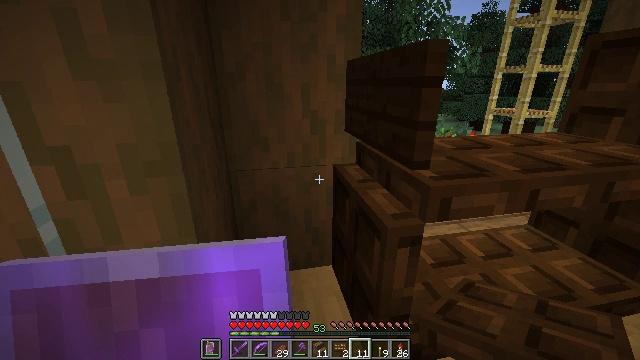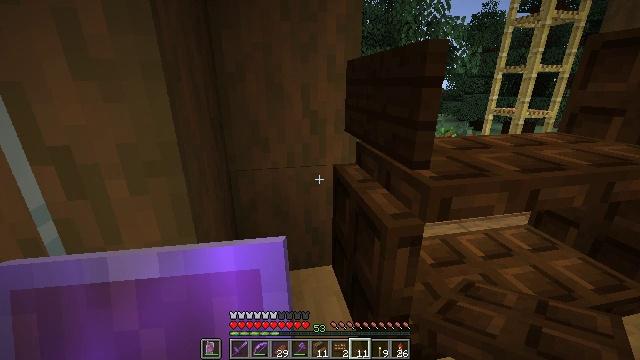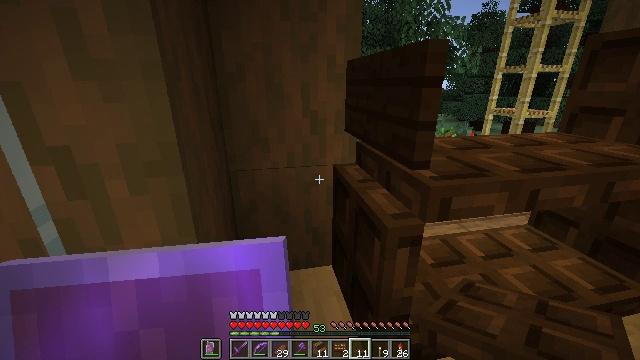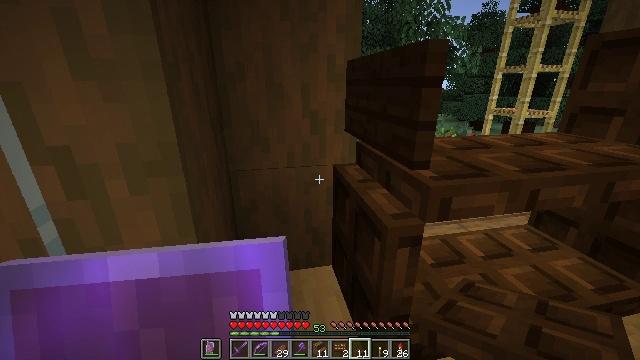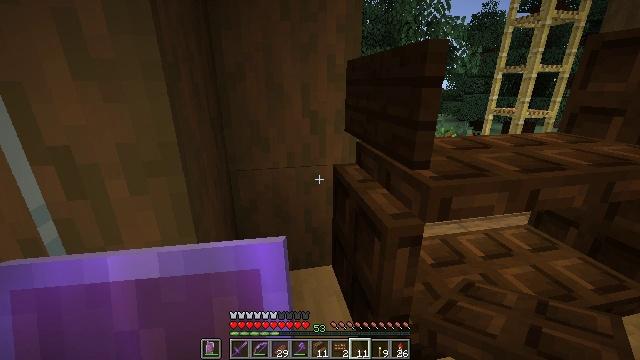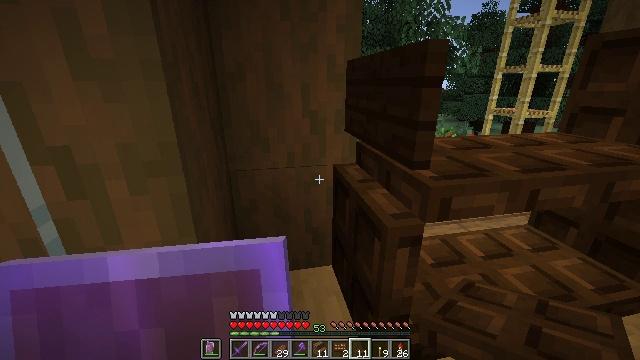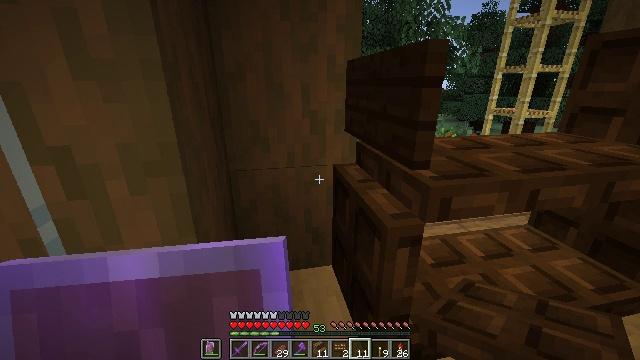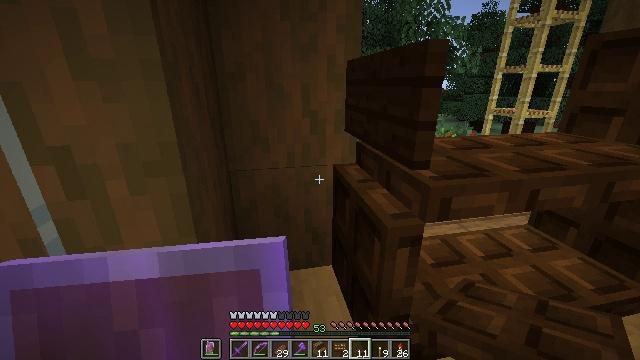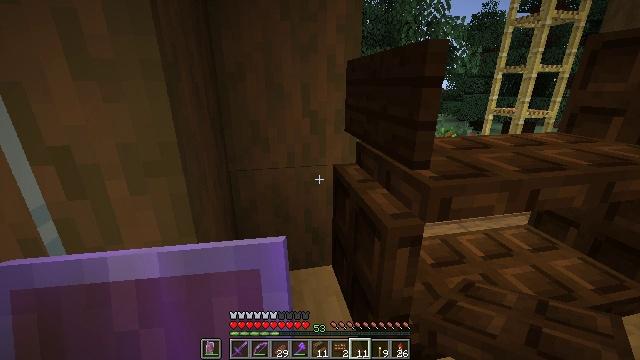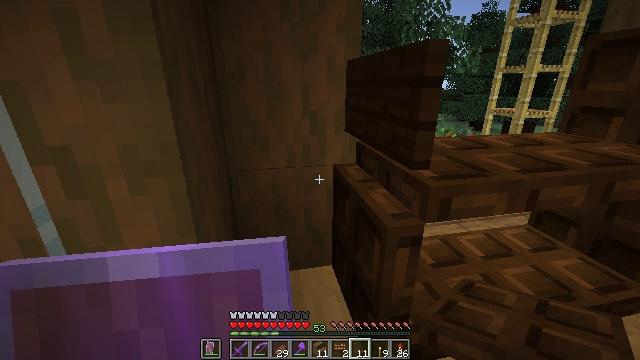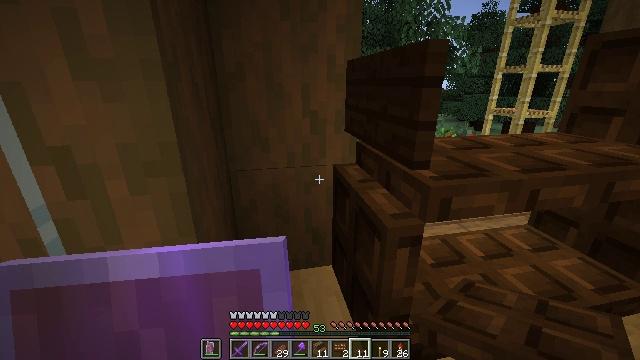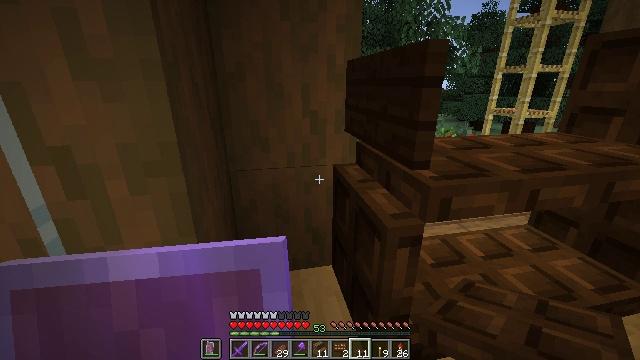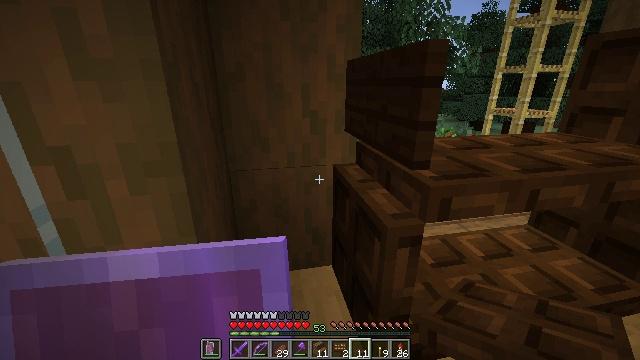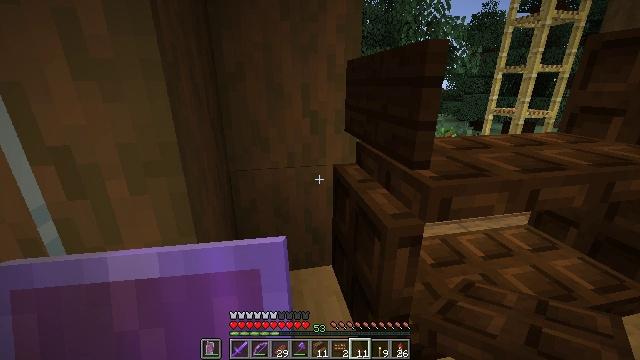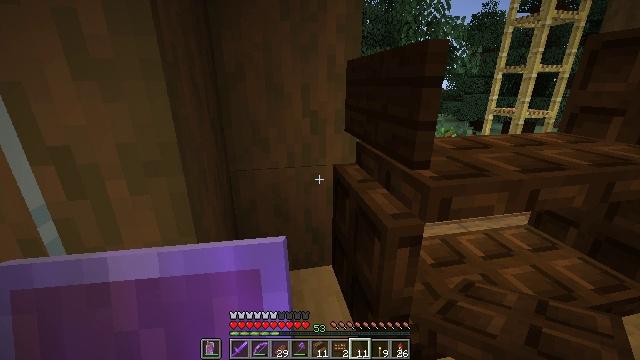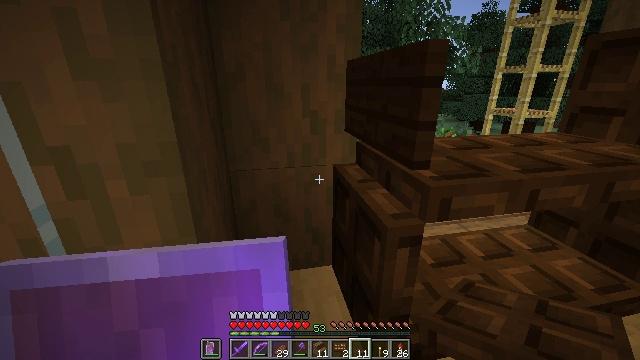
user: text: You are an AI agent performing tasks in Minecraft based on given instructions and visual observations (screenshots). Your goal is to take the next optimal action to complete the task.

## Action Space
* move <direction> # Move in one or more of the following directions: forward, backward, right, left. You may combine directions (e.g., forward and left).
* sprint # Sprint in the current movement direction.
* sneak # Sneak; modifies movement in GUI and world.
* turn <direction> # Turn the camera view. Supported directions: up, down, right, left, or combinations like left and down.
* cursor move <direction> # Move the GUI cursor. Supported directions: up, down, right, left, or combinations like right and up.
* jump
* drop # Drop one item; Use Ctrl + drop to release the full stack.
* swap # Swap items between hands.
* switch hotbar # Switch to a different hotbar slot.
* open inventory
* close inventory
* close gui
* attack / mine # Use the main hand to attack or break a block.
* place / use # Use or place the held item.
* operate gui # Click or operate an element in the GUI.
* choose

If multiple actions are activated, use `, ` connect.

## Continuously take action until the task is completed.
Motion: motion action
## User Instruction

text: Attack the wall to gather the dark oak sign.
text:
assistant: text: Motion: no_op
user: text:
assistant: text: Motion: no_op
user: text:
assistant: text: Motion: no_op
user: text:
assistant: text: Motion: no_op
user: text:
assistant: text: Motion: no_op
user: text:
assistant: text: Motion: no_op
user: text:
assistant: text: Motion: no_op
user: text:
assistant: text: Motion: no_op
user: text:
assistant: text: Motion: no_op
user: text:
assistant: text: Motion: no_op
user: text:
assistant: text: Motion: no_op
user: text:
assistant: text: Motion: no_op
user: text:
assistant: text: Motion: no_op
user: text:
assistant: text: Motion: no_op
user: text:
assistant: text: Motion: no_op
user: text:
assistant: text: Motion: no_op
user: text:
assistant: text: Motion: no_op
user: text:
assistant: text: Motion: no_op
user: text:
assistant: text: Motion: move right
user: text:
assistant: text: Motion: move right
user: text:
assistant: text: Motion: move right
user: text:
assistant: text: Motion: move right, turn left
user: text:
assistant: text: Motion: turn left
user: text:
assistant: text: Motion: turn left
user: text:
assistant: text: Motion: no_op
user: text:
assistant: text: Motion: no_op
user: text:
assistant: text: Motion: no_op
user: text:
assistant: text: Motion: no_op
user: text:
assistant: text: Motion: no_op
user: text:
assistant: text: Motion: no_op